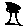
Label: tree